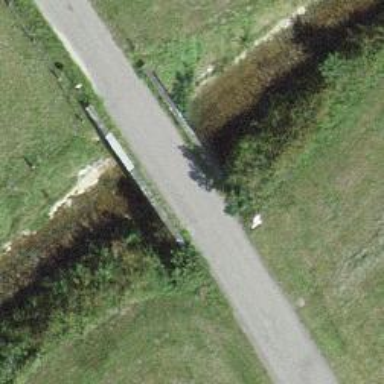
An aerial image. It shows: Unclassified road with asphalt surface is on bridge.